Question: I have made a ListBox which has an ItemTemplate that looks like this:
'''
<ListBox.ItemTemplate>
<DataTemplate>
<Grid Height="80" Width="80">
<Image Stretch="Uniform" Source="{Binding image.ImageSource}" HorizontalAlignment="Center" VerticalAlignment="Center"/>
</Grid>
</DataTemplate>
</ListBox.ItemTemplate>
'''
And I'm trying to fill the Listbox with Images (as you might have noticed)
It's working just fine with the binding but, the images seem to be lining up in a strange way, even though I have set the Image to be centered inside of the Grid.
Here is an example-image:

Notice how there is a small blue line on the right side of the image, as if I were to have margin.
I have a fixed height and width for the grid to keep the listbox looking nice.
I achieved the horizontal stack of the items with the following XAML:
'''
<ListBox.ItemsPanel>
<ItemsPanelTemplate>
<WrapPanel IsItemsHost="True" />
</ItemsPanelTemplate>
</ListBox.ItemsPanel>
'''
Does anyone know how to make these images centered within the grid?
Thank you
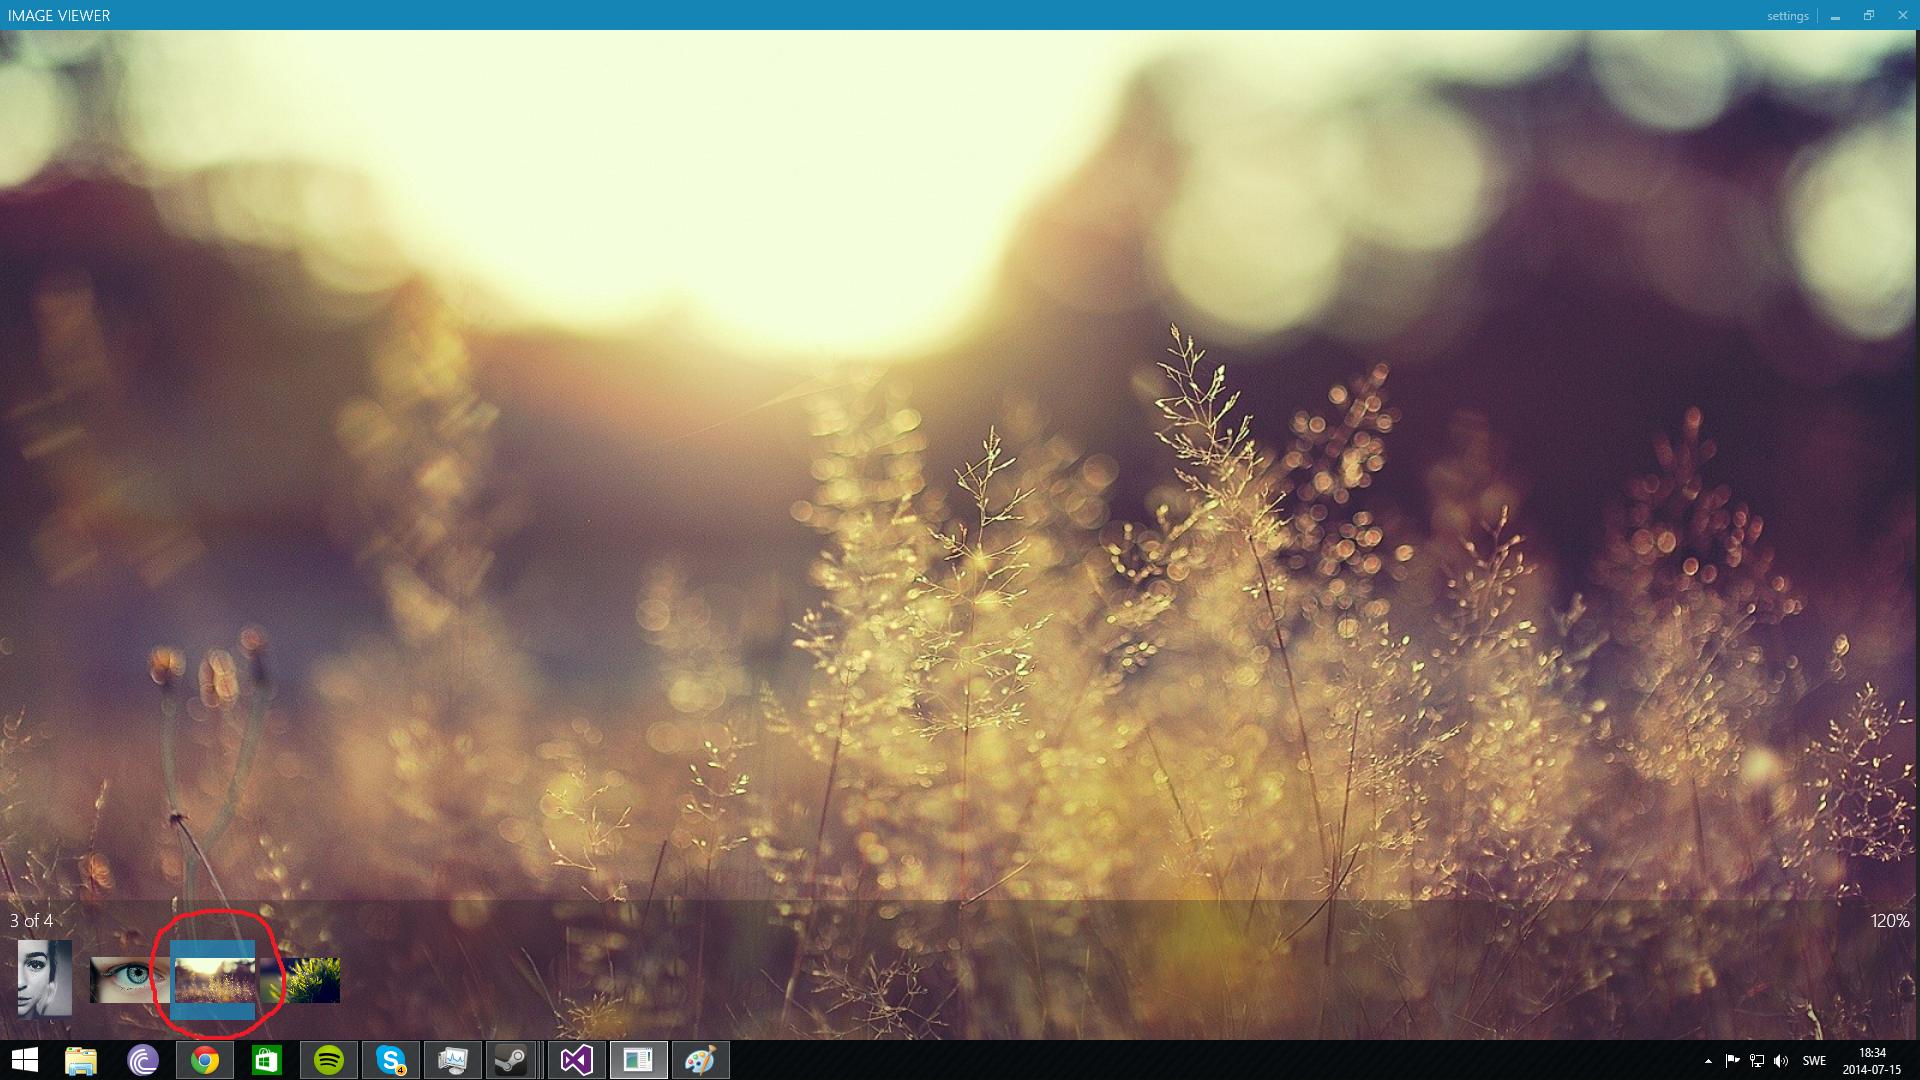
Answer: The default Aero theme defines a 'Padding' of '2,0,0,0' for 'ListBoxItems', so there is space to the left of the content. To get rid of it define your own 'ListBox.ItemContainerStyle' and override it.
Something like:
'''
<ListBox.ItemContainerStyle>
<Style TargetType="{x:Type ListBoxItem}">
<Setter Property="Padding"
Value="0"/>
</Style>
</ListBox.ItemContainerStyle>
'''